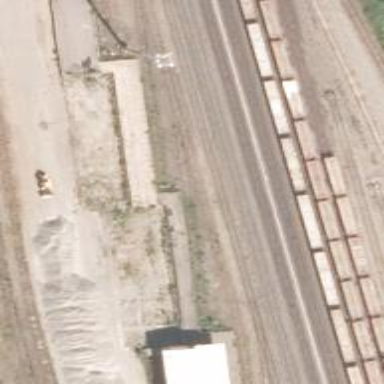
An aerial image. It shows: Railway yard.